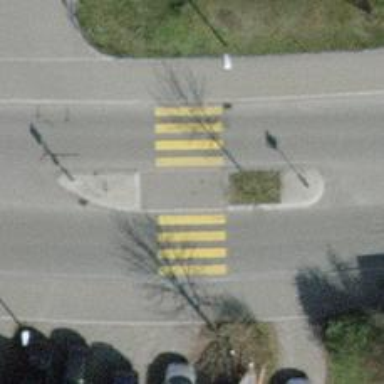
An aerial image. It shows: Uncontrolled zebra crossing on footway with pedestrian island.